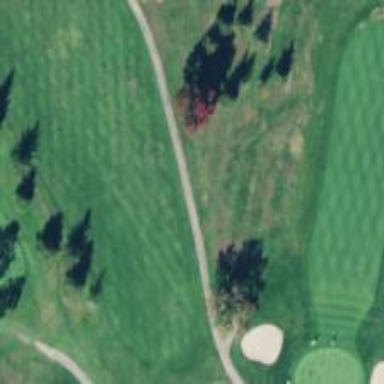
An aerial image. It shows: Path for both roads and golfers.